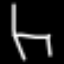
Label: chair